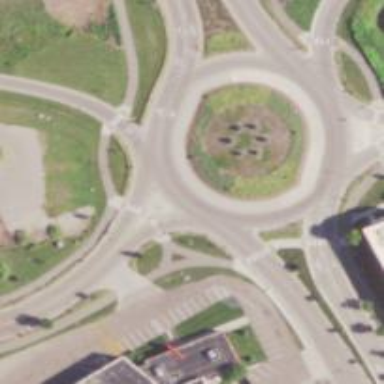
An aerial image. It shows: Secondary road around roundabout.